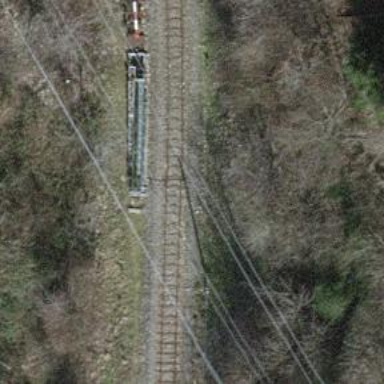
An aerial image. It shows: Preserved narrow-gauge railway with contact lines electrified.